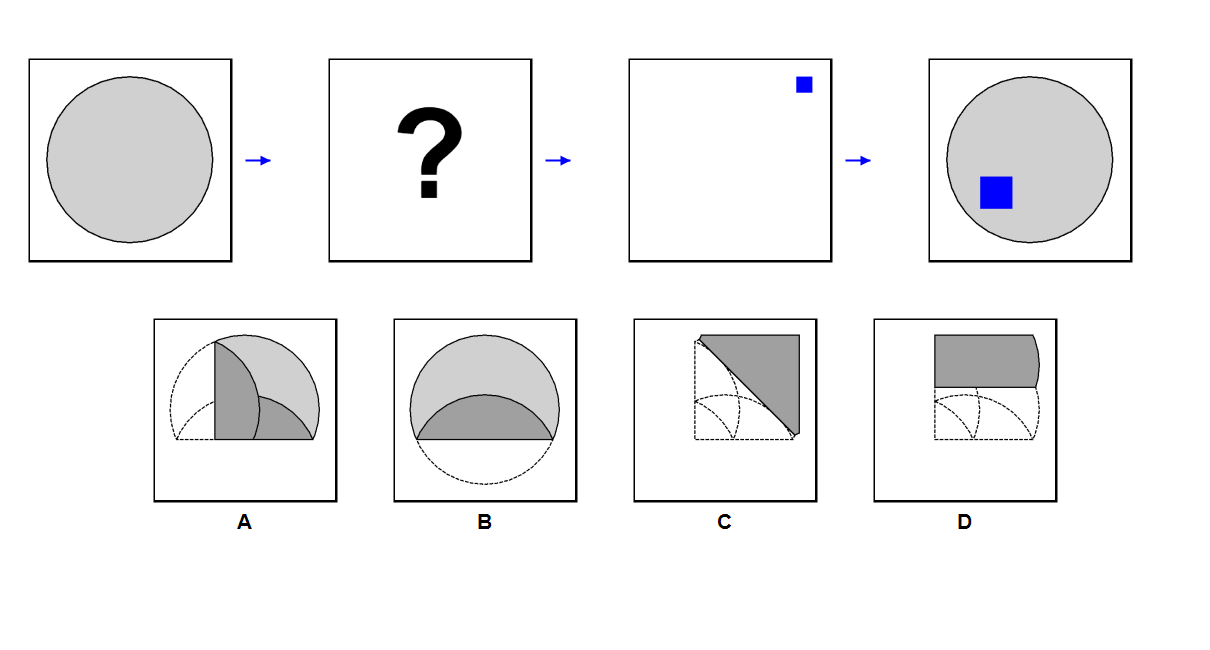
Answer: D